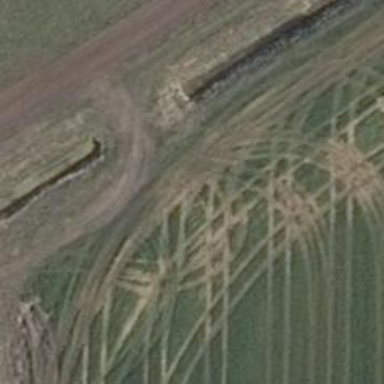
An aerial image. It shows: Grass track road with grade 5 tracktype.